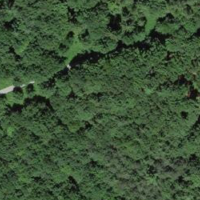
EUNIS habitat code: 43
Species observed at this site:
Alnus glutinosa